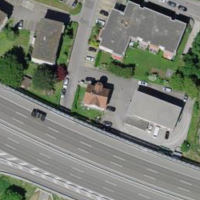
EUNIS habitat code: 57
Species observed at this site:
Aeshna cyanea
Vicia sepium